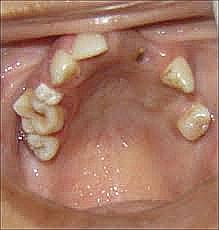
Condition: hypodontia